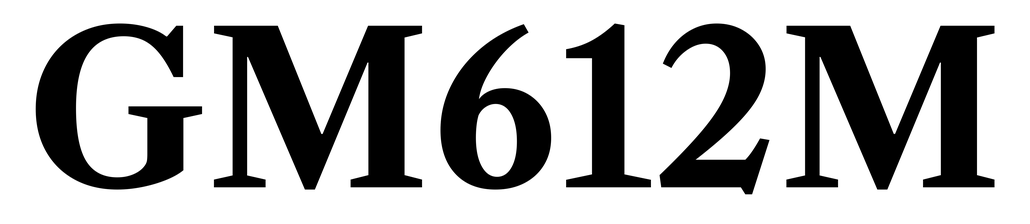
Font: LibreCaslonText_Bold